Question: I am trying to create a tool to programmatically replace the header on a large set of documents. I chose to use VBS because I am familiar with it and it needs no installed software on a user's computer.
I am using this subroutine to remove the existing header:
'''
Sub clearHeader()
Dim oSection
For Each oSection In objDoc.Sections
For Each oFF In oSection.Headers
oFF.Range.Delete
Next
Next
End Sub
'''
Unfortunately, this also changes the <URL>

It seems like the best option at this point is to simply set the tab stops to be where they ought to be, regardless of where they end up after the first step.
I am using the following subroutine to try and adjust the tab stops within the header, but am receiving an error that reads:
> "Object doesn't support this property and method: 'thisHeader.TabStops'"
'''
Sub moveTab()
Dim thisSection
For Each thisSection In objDoc.Sections
For Each thisHeader In thisSection.Headers
For Each aTab In thisHeader.TabStops
par.TabStops(432).Position = 468
Next
Next
Next
End Sub
'''
I am only somewhat familiar with Object Oriented Programming, so I apologize if this is a straight forward mistake.
I've tried making macros in Word and then translating the VBA to VBS, but with little success.
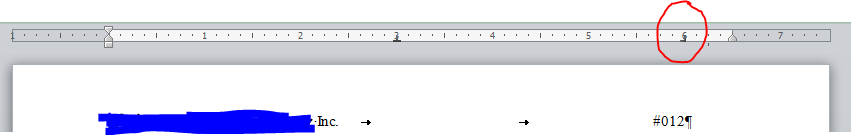
Answer: That's because 'TabStops' isn't a member of the <URL> class.
It a member of the <URL> class, however, which you can access through the 'Range' property of a 'HeaderFooter'.
For example, this will add a tab stop at 2.5" for each header/footer type (Primary, First Page, Even Pages):
'''
Dim thisHeader ' As HeaderFooter
For Each thisHeader In thisSection.Headers
thisHeader.Range.Paragraphs.TabStops.Add objWord.InchesToPoints(2.5)
Next
'''